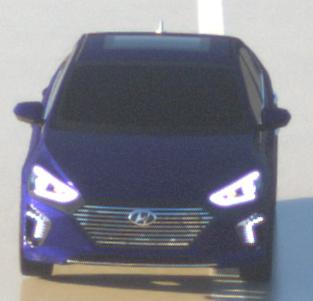
Make: Hyundai
Model: IONIQ Hybrid
Detailed model: IONIQ (AE) Hybrid
Model produced from: 2016/10
Model produced until: 2018/08
Doors: 5
Color: blue
Road condition: wet road
Daytime: sunrise or sunset
Contrast: high contrast